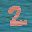
Label: 2